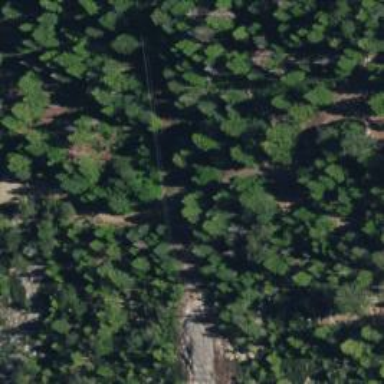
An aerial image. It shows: Evergreen needle-leaved forest.